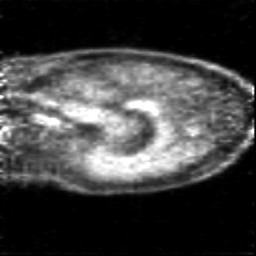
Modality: PET
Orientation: sagittal
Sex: female
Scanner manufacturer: siemens